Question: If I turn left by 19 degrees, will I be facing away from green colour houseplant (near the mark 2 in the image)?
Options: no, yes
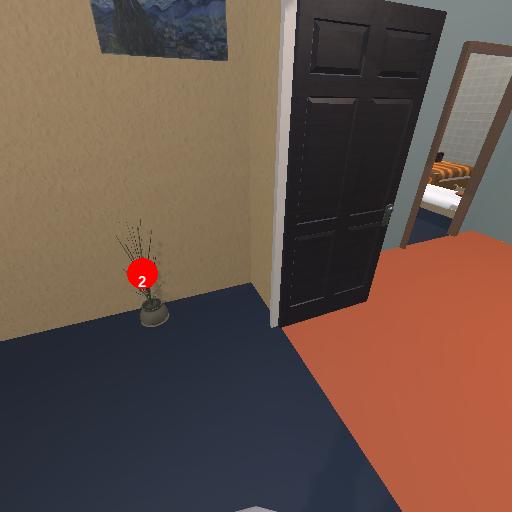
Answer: no